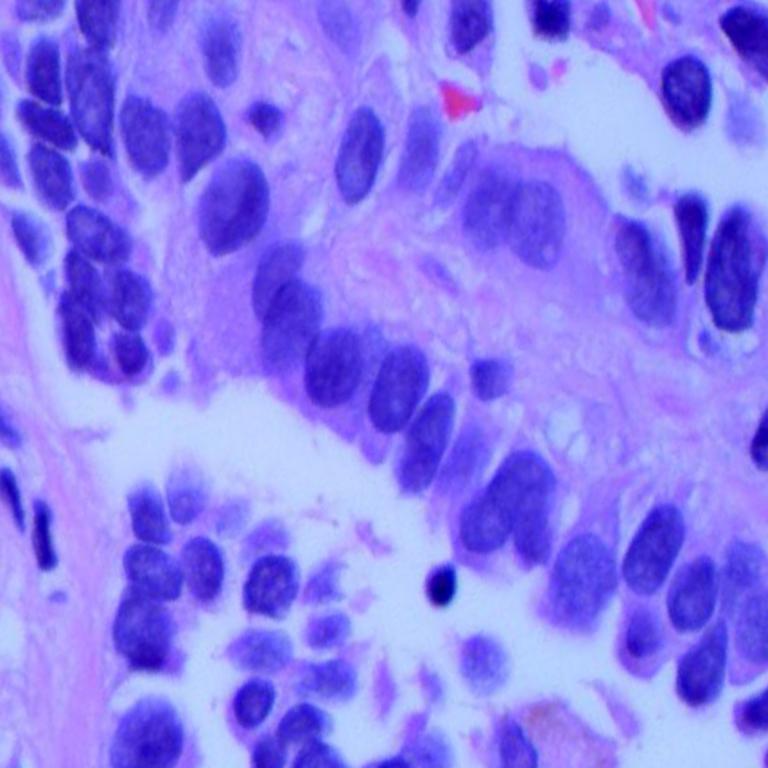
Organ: lung
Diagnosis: adenocarcinomas